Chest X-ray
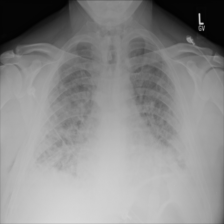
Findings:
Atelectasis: negative
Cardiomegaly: negative
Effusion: negative
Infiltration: negative
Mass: negative
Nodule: negative
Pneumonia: negative
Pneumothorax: negative
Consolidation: negative
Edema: negative
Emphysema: negative
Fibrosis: negative
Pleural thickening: negative
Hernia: negative